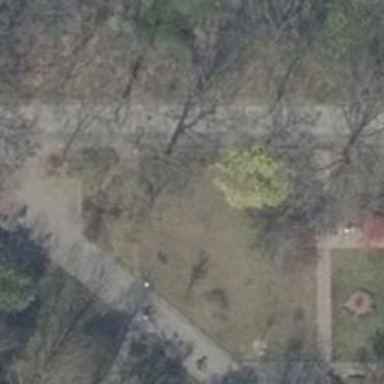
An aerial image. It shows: Park with broadleaved deciduous trees.